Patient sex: M
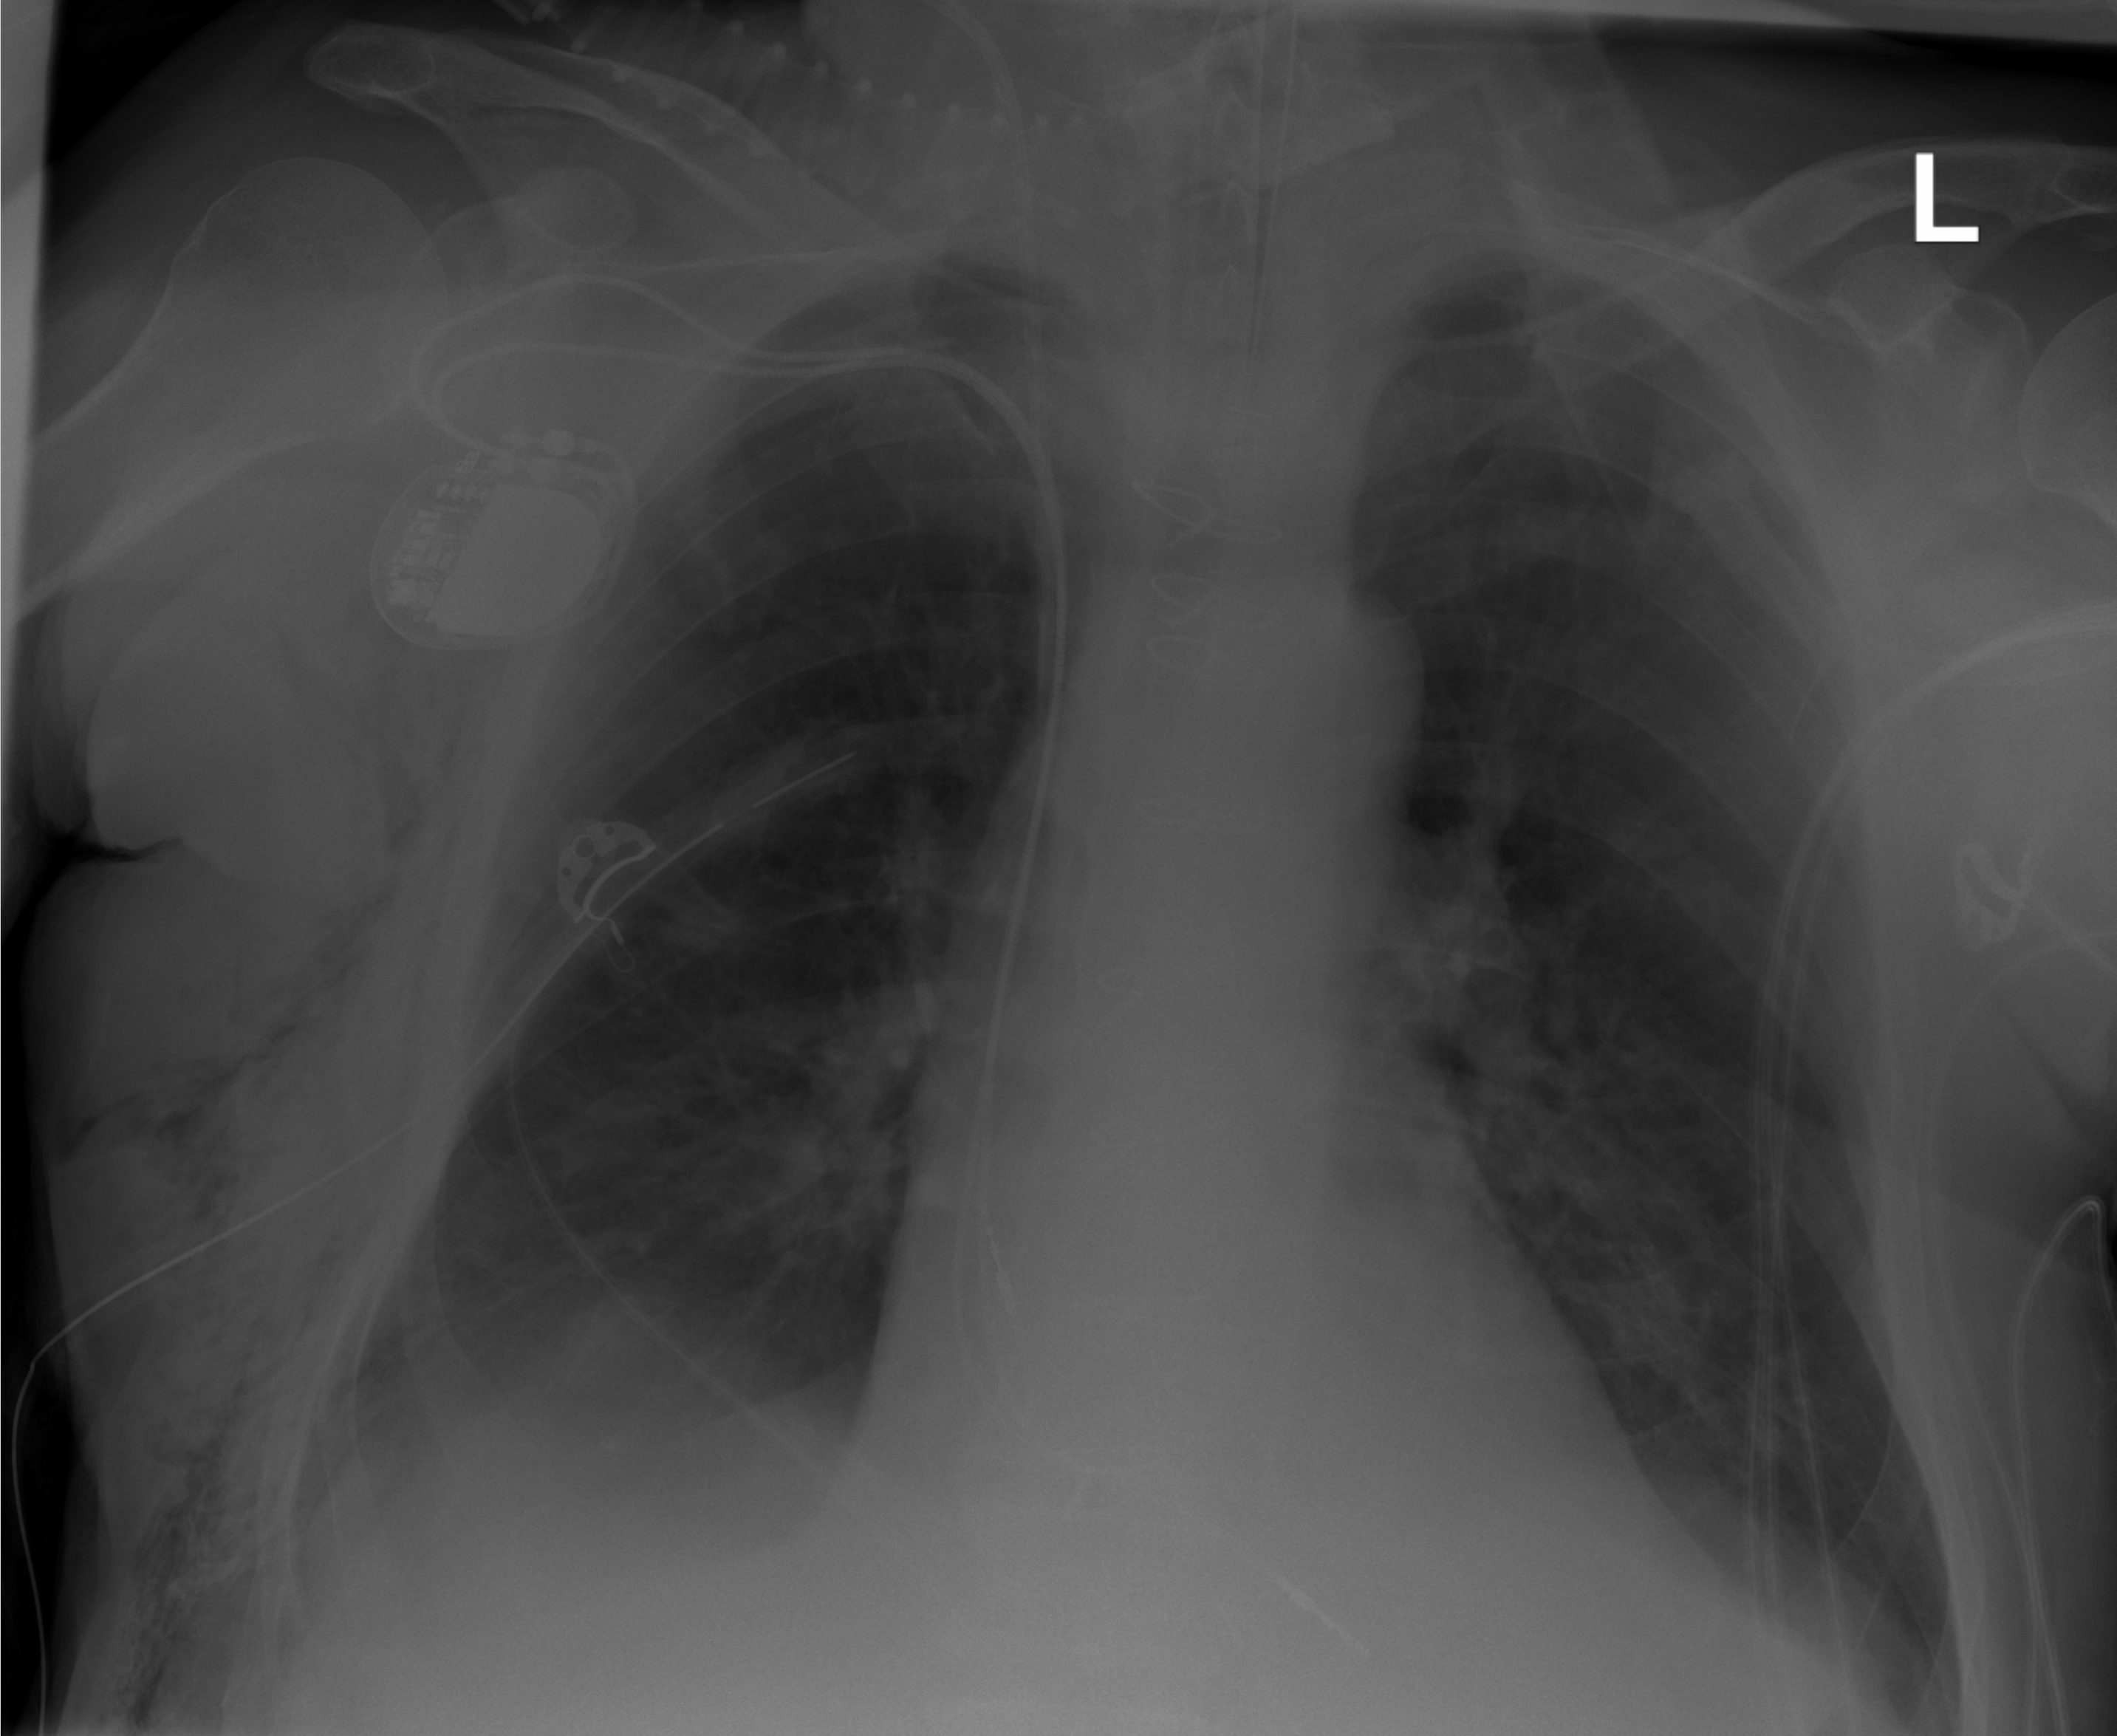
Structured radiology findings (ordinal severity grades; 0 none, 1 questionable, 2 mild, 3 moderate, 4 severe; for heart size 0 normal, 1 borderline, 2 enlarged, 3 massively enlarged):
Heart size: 0
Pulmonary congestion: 1
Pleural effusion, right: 0
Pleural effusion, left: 0
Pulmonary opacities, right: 0
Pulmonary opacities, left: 0
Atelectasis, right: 1
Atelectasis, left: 1